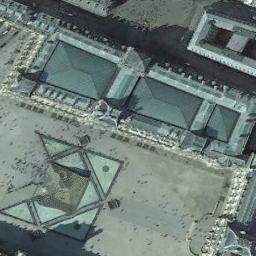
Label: palace